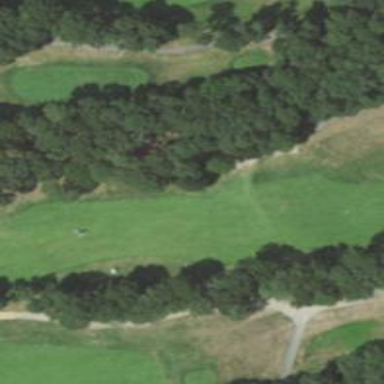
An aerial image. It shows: View of golf hole.